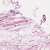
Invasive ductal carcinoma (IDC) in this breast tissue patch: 0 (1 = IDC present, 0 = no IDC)